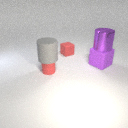
small red rubber cylinder in front of small red rubber cube